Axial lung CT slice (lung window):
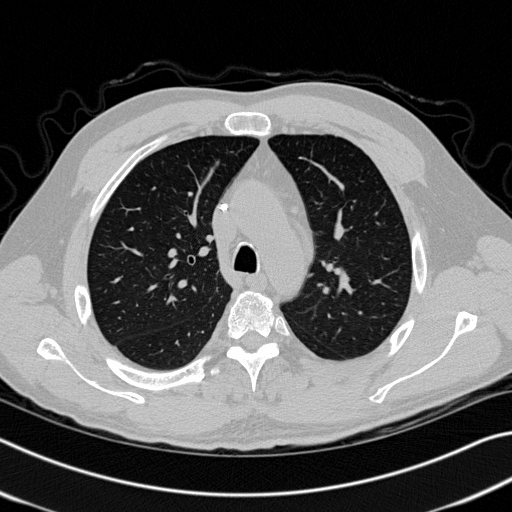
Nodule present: no